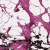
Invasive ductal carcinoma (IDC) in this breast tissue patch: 0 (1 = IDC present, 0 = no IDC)